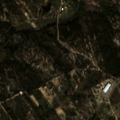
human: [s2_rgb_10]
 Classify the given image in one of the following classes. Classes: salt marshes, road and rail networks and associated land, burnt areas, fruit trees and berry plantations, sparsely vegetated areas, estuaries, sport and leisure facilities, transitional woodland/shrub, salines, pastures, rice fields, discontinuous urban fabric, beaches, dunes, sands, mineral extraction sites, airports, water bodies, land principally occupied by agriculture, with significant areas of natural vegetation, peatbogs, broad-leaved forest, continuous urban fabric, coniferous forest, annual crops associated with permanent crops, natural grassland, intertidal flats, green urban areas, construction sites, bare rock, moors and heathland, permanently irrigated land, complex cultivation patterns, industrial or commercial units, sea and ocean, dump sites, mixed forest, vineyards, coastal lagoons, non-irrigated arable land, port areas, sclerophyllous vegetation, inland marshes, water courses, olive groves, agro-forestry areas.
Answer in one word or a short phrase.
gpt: complex cultivation patterns, agro-forestry areas, broad-leaved forest, transitional woodland/shrub